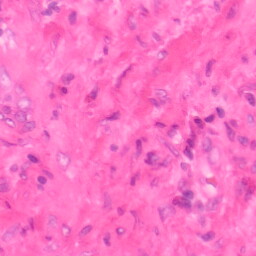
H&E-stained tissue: Colon